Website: bh-photo
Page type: payment
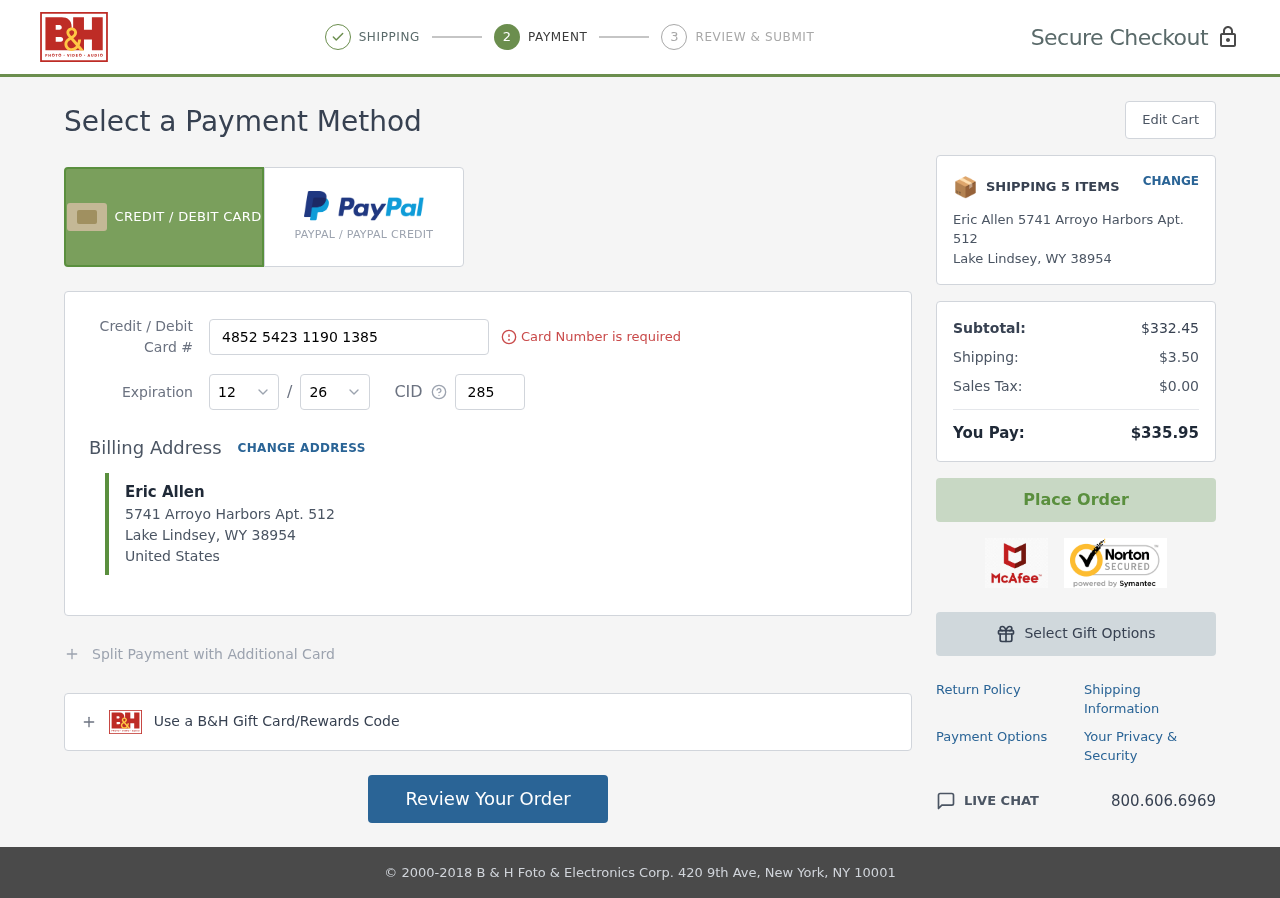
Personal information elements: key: PII_CARD_CVV
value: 285
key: PII_CARD_EXPIRY_MONTH
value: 12
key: PII_CARD_EXPIRY_YEAR
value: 26
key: PII_CARD_NUMBER
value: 4852 5423 1190 1385
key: PII_CITY
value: Lake Lindsey
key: PII_COUNTRY
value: United States
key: PII_FULLNAME
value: Eric Allen
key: PII_POSTCODE
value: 38954
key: PII_STATE_ABBR
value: WY
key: PII_STREET
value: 5741 Arroyo Harbors Apt. 512
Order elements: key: ORDER_NUM_ITEMS
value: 5
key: ORDER_SUBTOTAL
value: $332.45
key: ORDER_SHIPPING_COST
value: $3.50
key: ORDER_TAX
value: $0.00
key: ORDER_TOTAL
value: $335.95